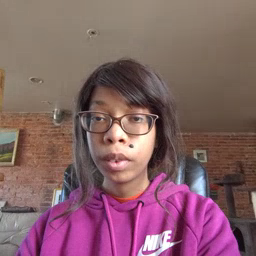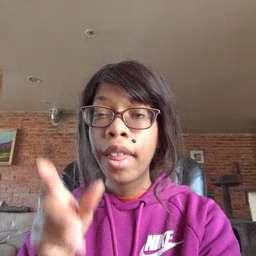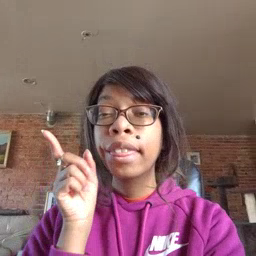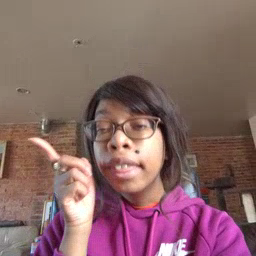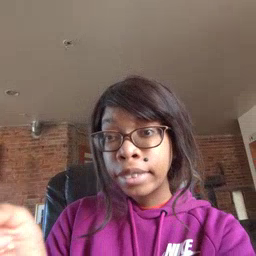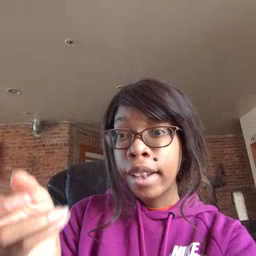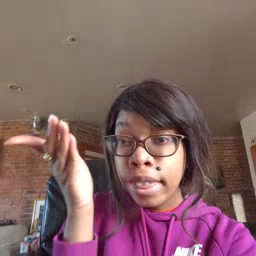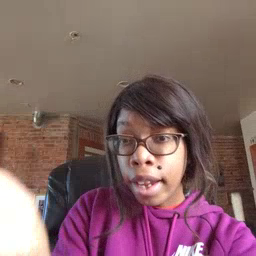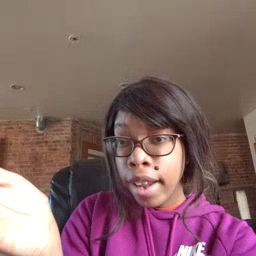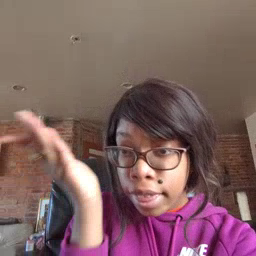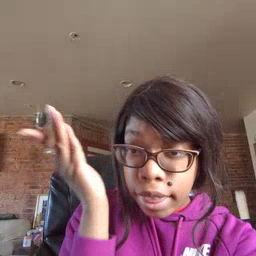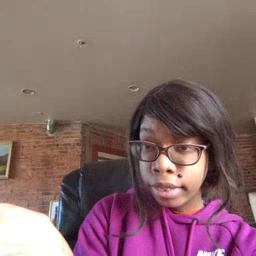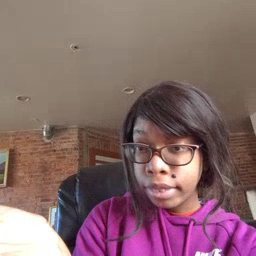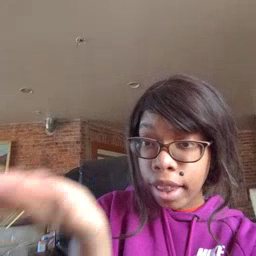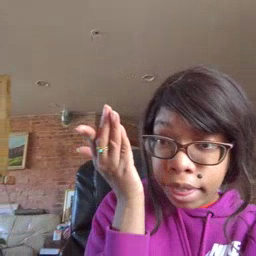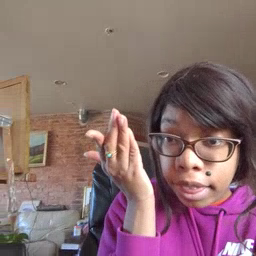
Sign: there